Field crop: maize
Growth stage: 2
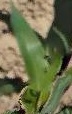
Species: maize